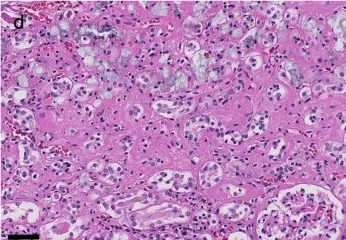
Autopsy findings (H&E). . Infiltrates of histiocytes with the bluish vacuoles characteristic of PVP in all organs. (d) Kidney: Cortical tissue showing interstitial fibrosis, tubular atrophy, and an infiltrate of histiocytes in the extended interstitium. Scale bar 50 mum.
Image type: pathology (h&e)